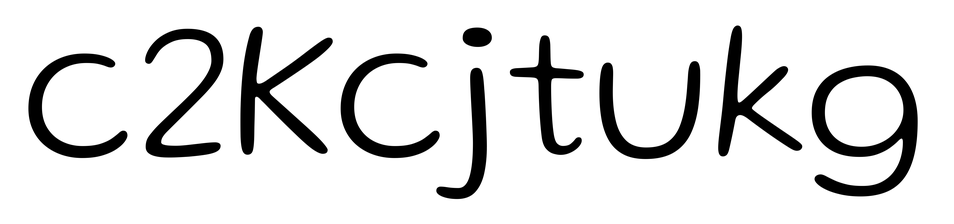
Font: Gluten_ExtraLight